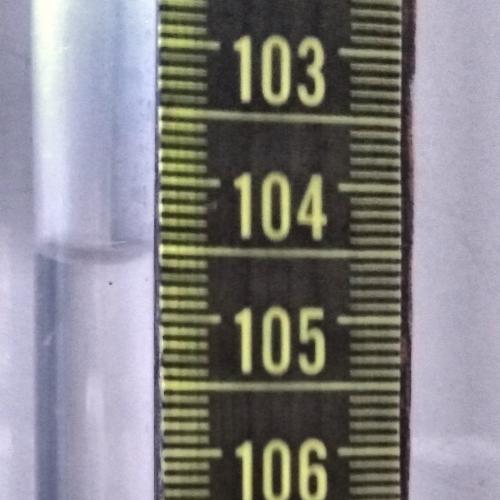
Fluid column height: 104.6 cm